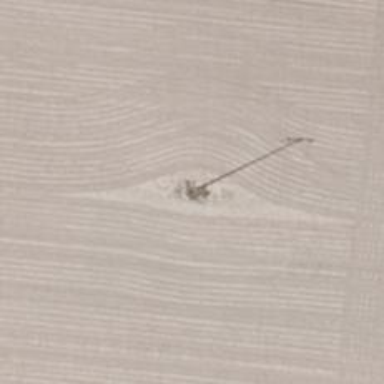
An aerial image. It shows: Power pole.